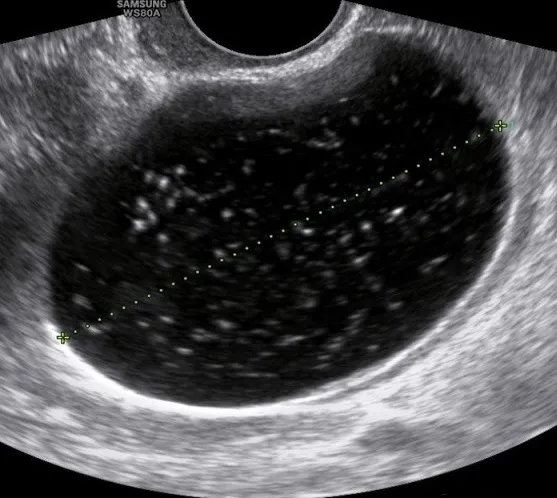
Transvaginal ultrasound image shows a low echogenic cystic mass with thin and smooth inner wall.
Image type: radiology (ultrasound)